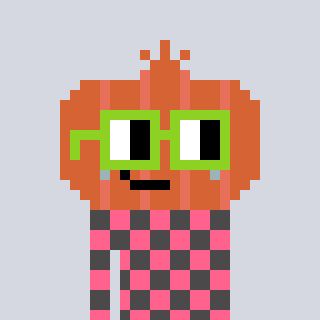
a pixel art character with square light green glasses, a onion-shaped head and a grayscale-colored body on a cool background